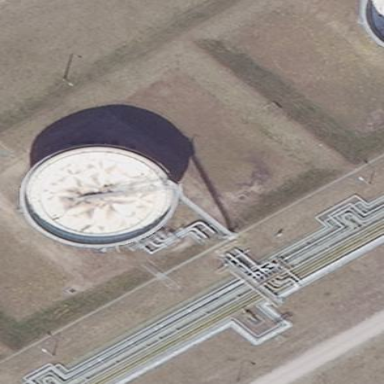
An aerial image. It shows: Storage tank which is man-made and housed in building.